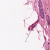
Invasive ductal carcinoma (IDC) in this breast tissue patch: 0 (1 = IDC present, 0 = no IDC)